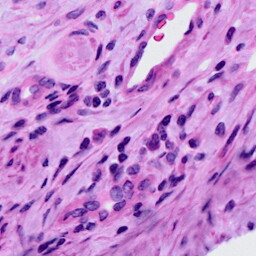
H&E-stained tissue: Cervix